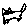
Label: cat